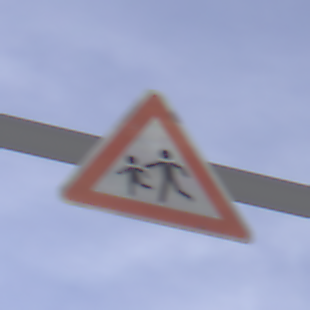
Verkehrszeichen: KinderRechts
Umgebung: Outdoor, Nature
Tageszeit: MorningAfternoon
Wetter: PartlyCloudy
Licht: Natural
Jahreszeit: NotSpecified
Kontrast: HighContrast